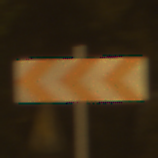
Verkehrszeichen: RichtungstafelnInKurvenGrossRechts
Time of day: Night
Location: Outdoor (Urban)
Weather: Clear
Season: NotSpecified
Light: Artificial